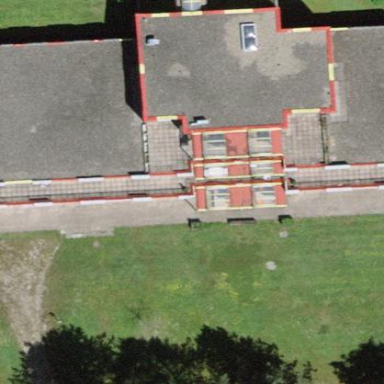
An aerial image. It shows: Hospital building.